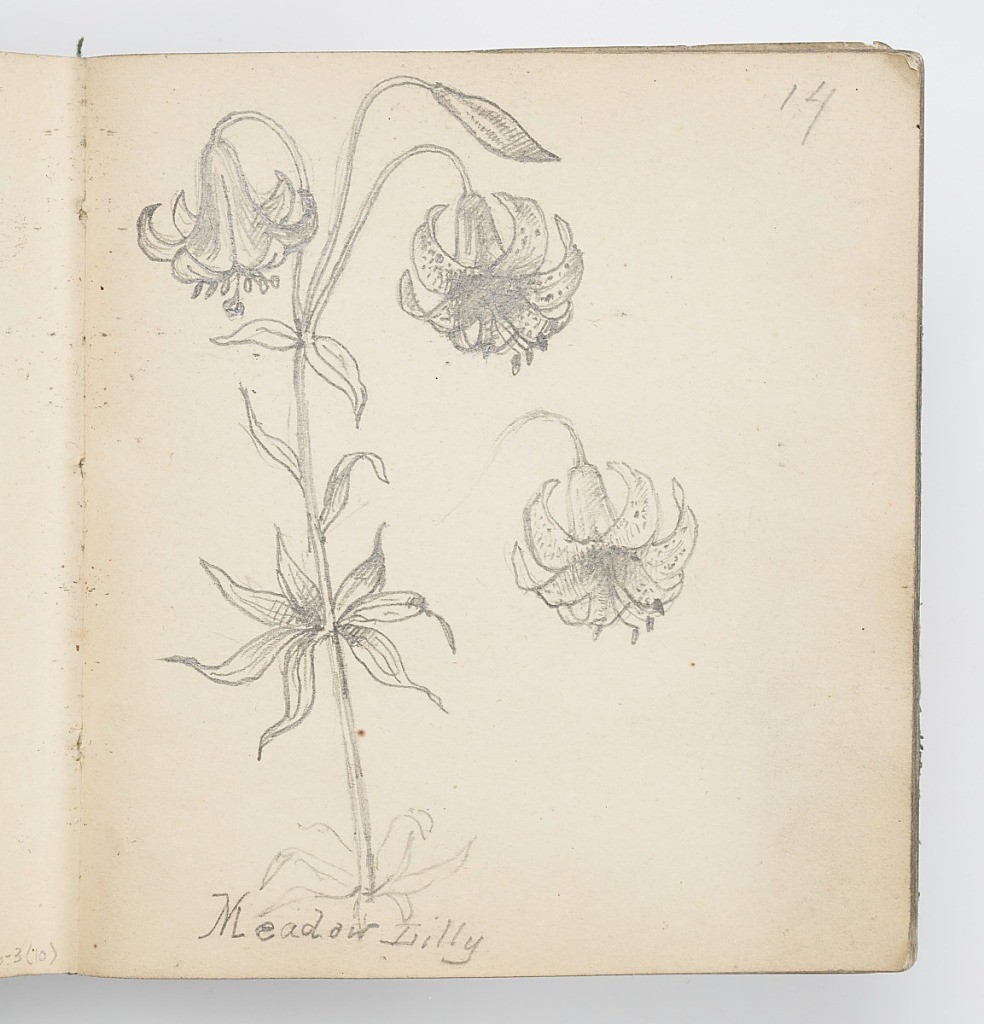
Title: Sketchbook Page: Meadow Lily
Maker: Kenyon Cox, American, 1856–1919
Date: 1874
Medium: Graphite on paper
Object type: Sketchbook folio
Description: Recto: Sketch of a meadow lily, with trumpet-like flower heads shown from different angles.
Verso: Sketch of the leaves and vine of a morning glory.